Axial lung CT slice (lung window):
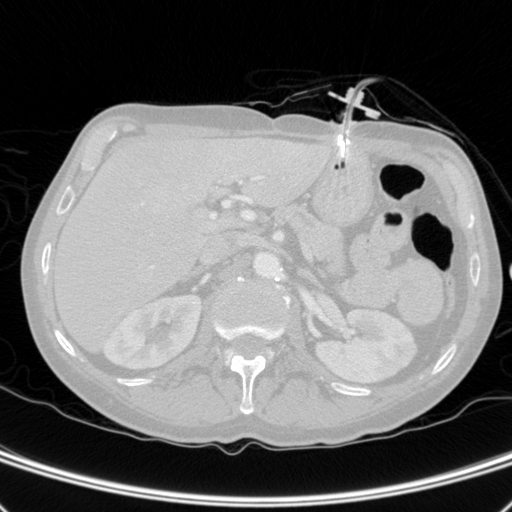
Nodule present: no